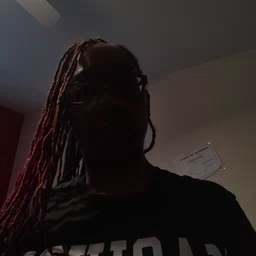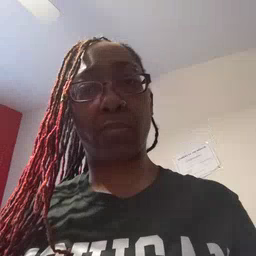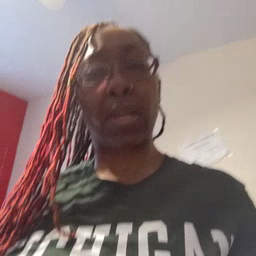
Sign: doll